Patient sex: F
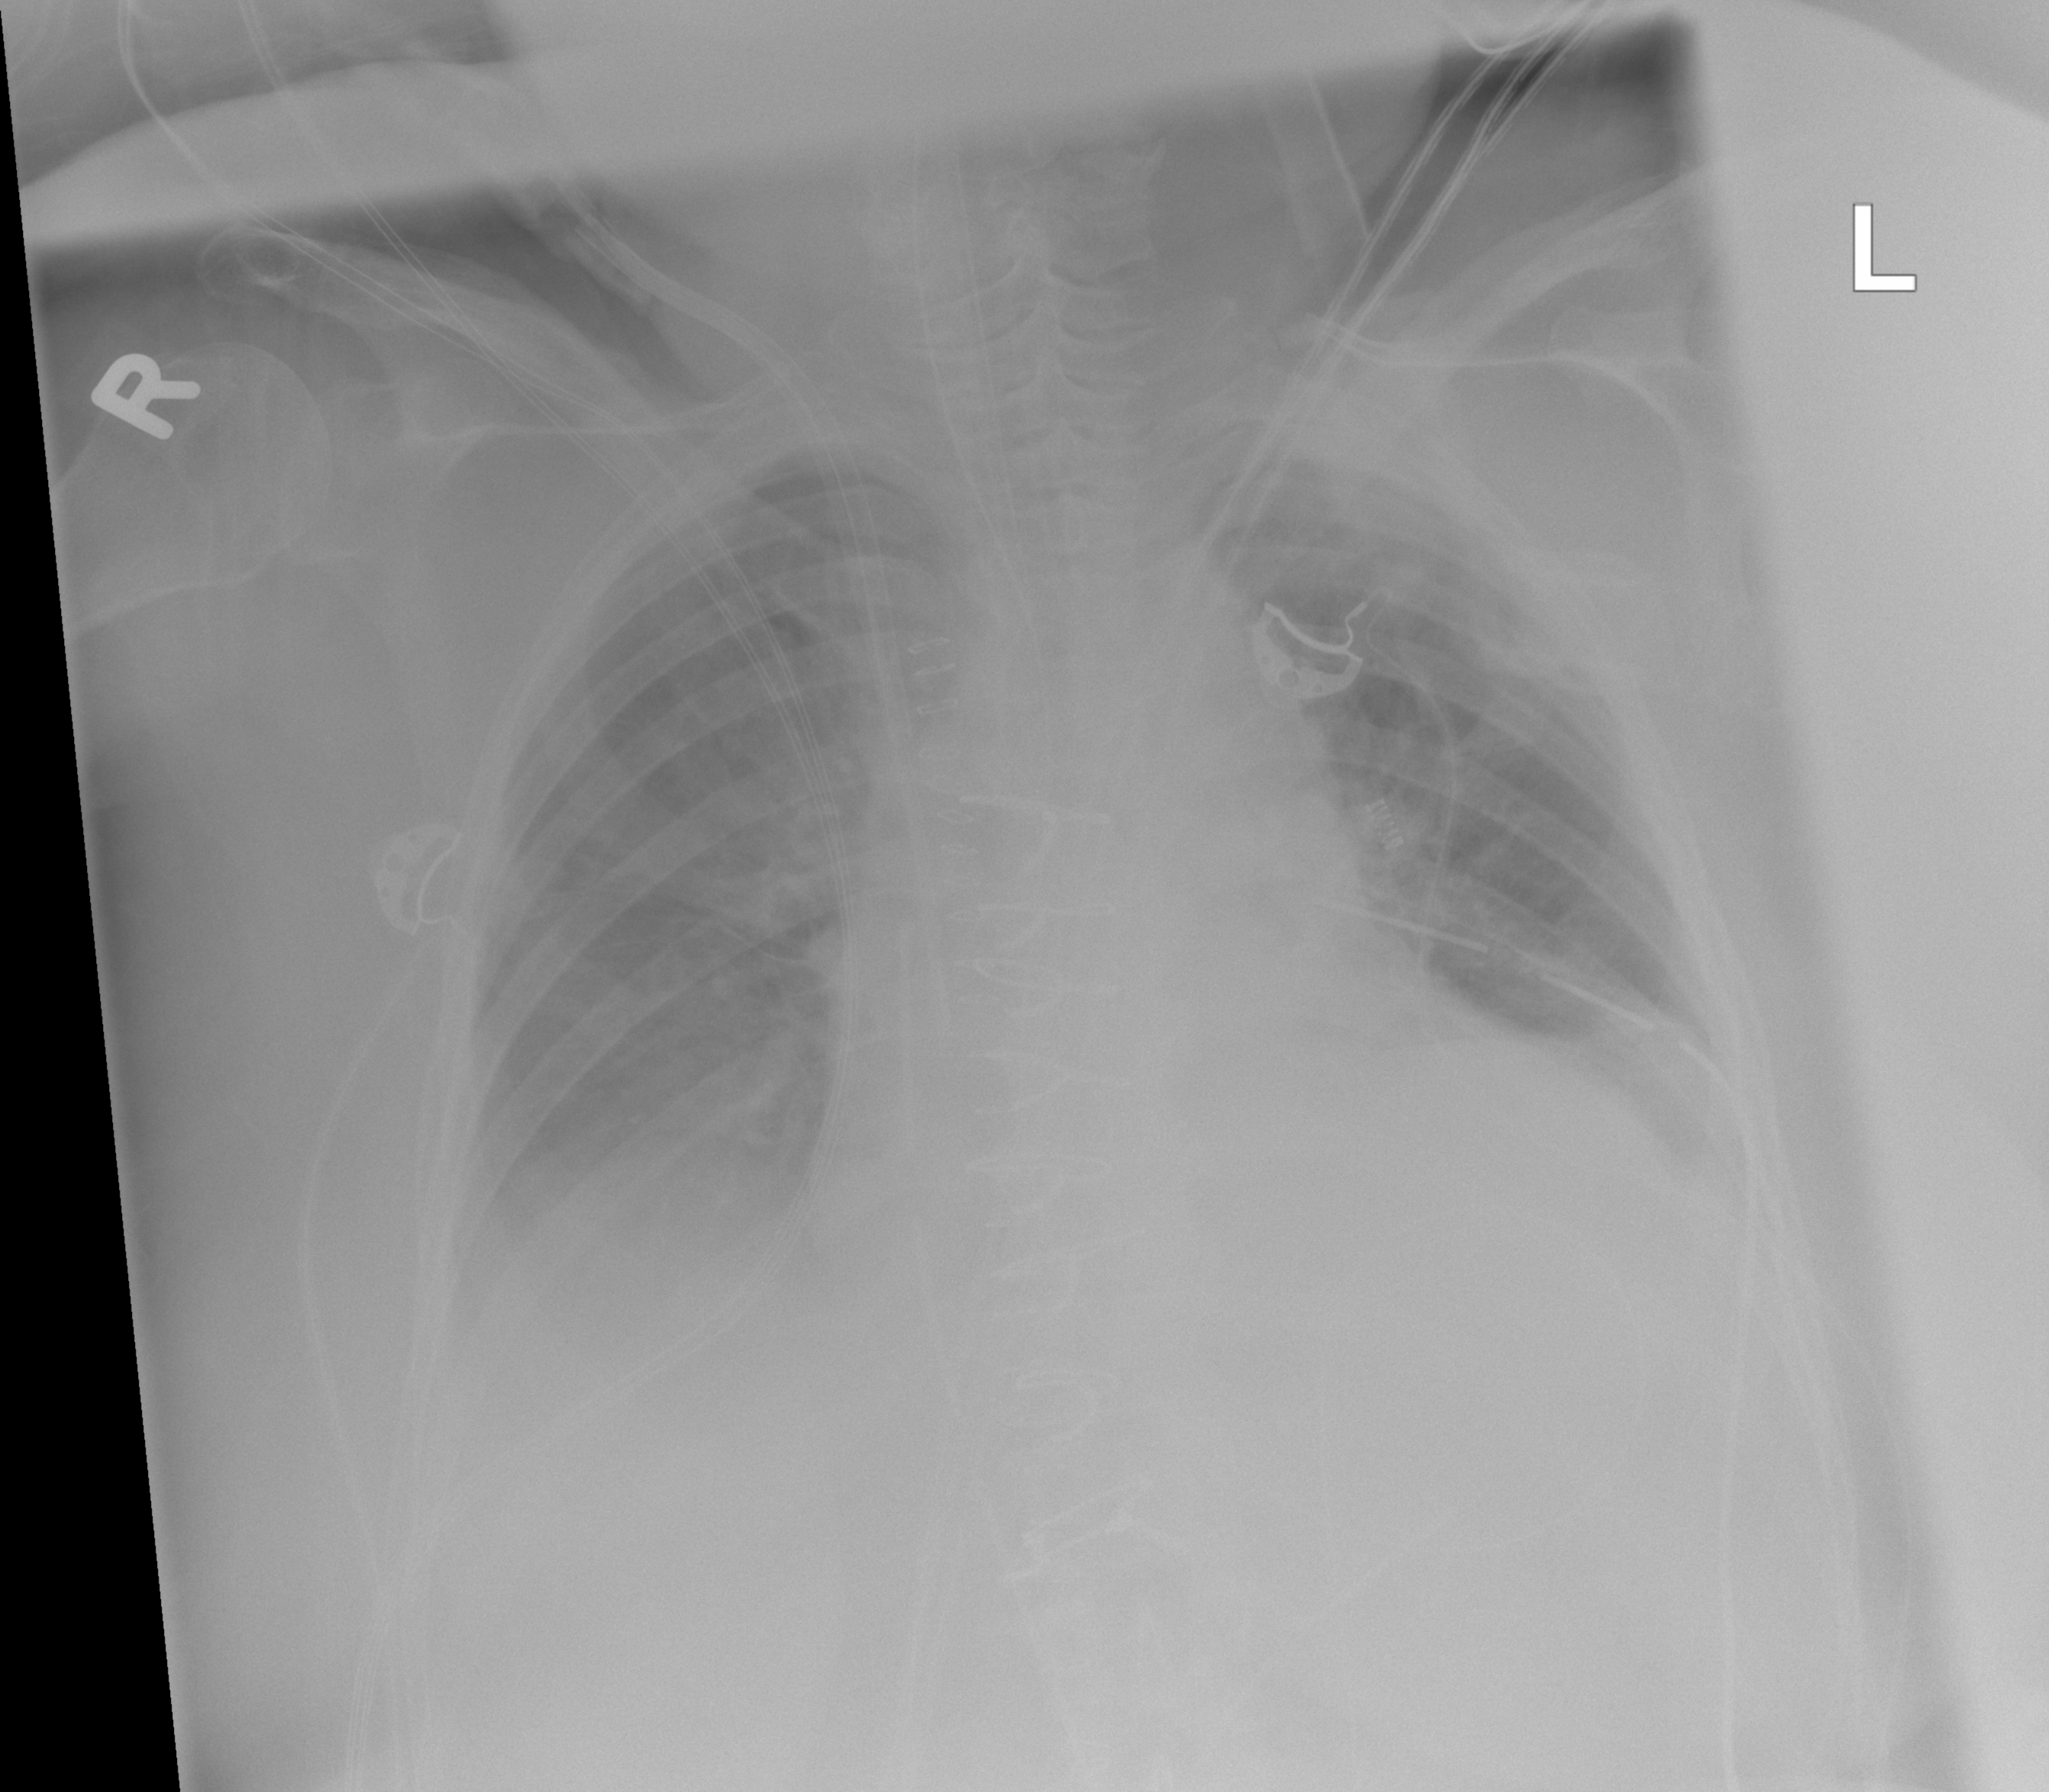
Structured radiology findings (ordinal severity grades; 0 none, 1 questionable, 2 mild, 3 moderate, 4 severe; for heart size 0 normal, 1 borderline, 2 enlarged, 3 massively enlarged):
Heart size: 0
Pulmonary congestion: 0
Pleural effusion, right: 2
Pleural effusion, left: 1
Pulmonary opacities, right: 0
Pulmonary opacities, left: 0
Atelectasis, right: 2
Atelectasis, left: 1